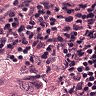
Metastatic tissue present: yes